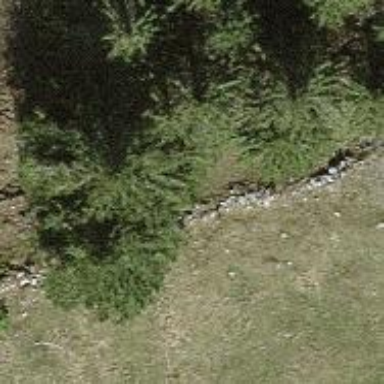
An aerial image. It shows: Wall barrier.